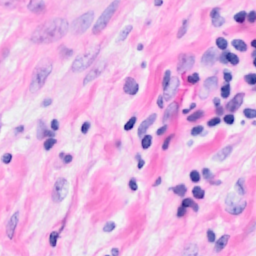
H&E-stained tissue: Breast